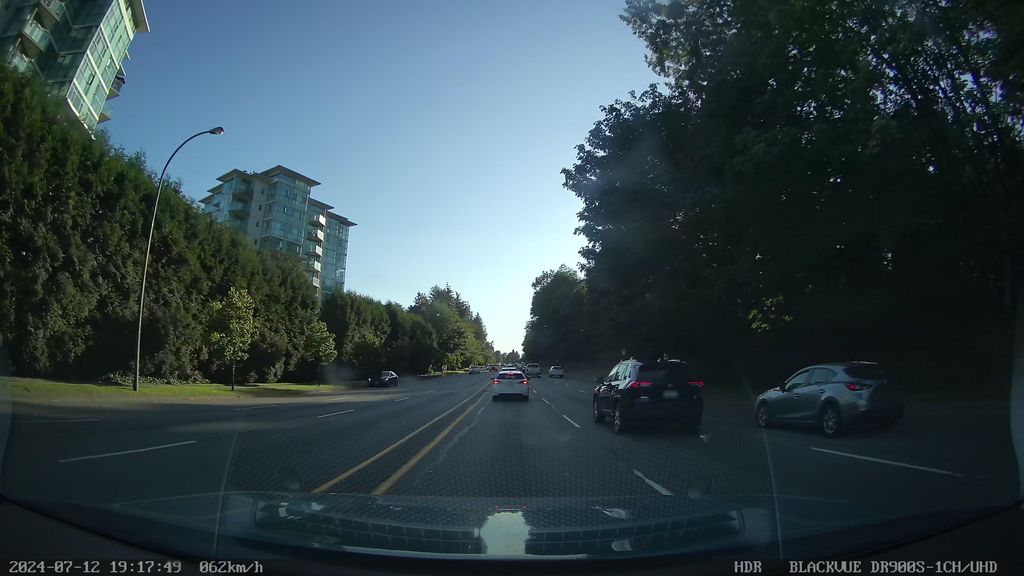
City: vancouver